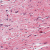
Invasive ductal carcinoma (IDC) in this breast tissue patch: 0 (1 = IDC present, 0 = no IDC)